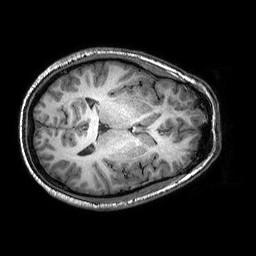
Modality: T1w
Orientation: axial
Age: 20
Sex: male